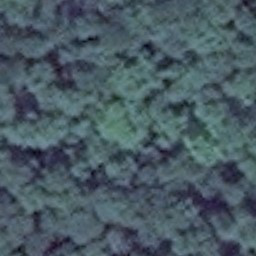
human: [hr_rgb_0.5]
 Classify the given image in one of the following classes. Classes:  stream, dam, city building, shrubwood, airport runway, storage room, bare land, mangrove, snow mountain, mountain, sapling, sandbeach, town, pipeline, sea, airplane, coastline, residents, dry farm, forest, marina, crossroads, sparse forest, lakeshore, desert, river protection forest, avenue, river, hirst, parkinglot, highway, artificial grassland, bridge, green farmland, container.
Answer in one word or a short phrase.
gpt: forest